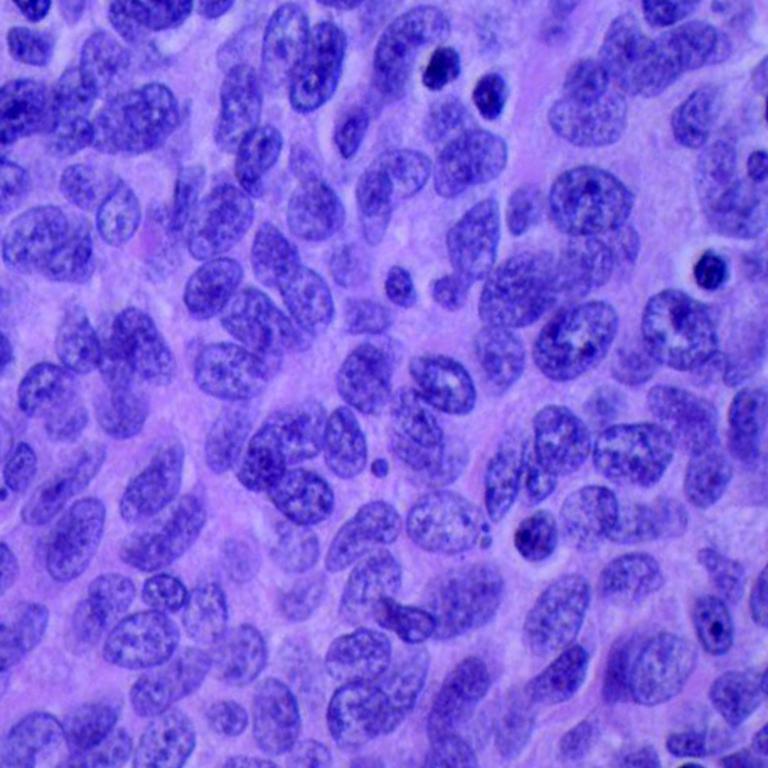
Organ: lung
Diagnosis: squamous carcinomas